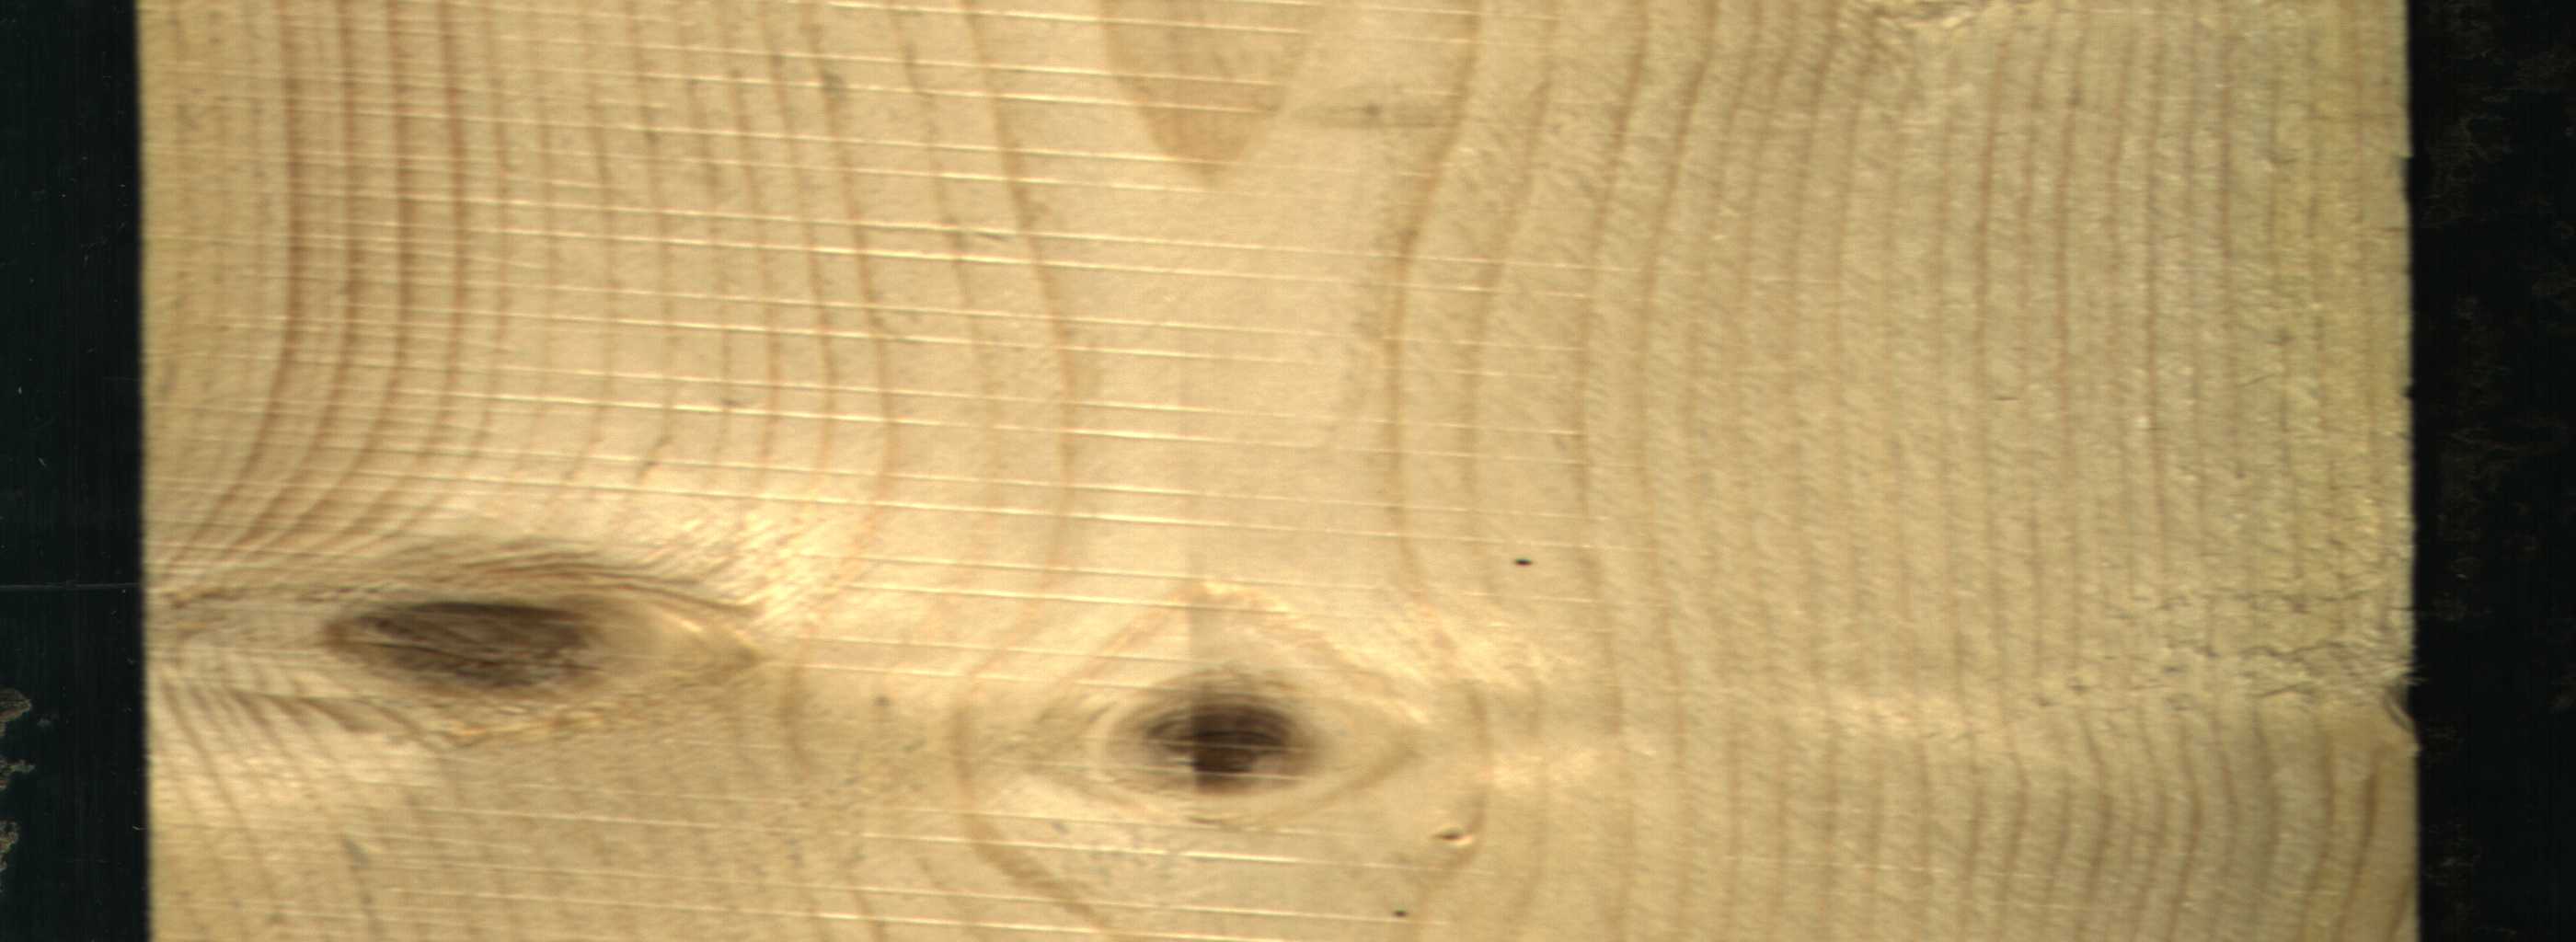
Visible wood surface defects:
Live_Knot
Live_Knot